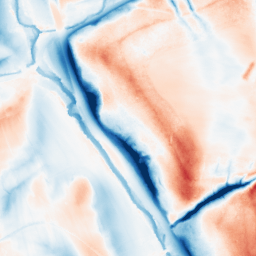
Category: classical
Decomposition family: gaussian_anisotropic
Decomposition parameters: sigma_x: 20
sigma_y: 5
Upsampling method: sinc_hamming
Upsampling parameters: scale: 4
kernel_size: 16
Upsampling scale: 4